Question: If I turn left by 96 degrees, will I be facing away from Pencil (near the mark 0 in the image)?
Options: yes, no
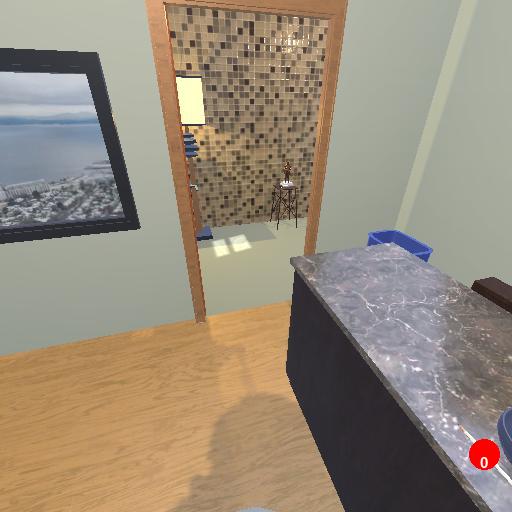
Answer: yes